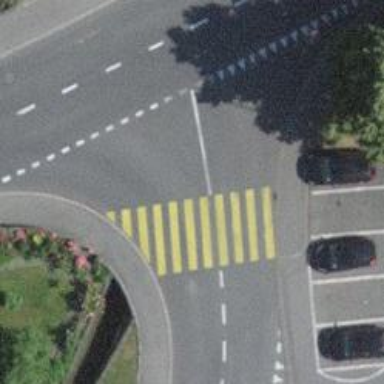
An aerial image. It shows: Uncontrolled zebra crossing on the road.